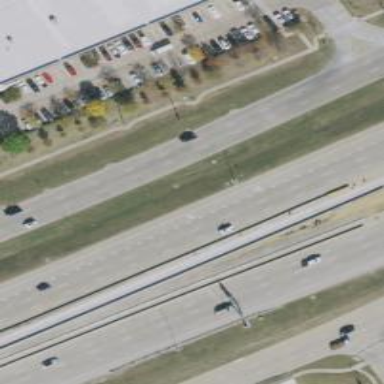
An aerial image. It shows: Secondary road with frontage road alongside.